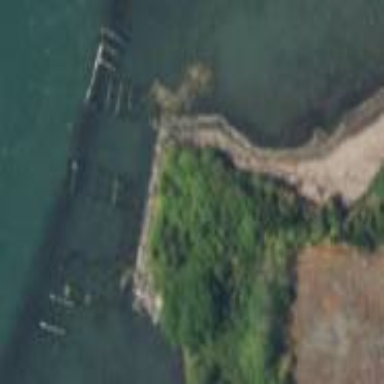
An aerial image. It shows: Reef composed of pilings.